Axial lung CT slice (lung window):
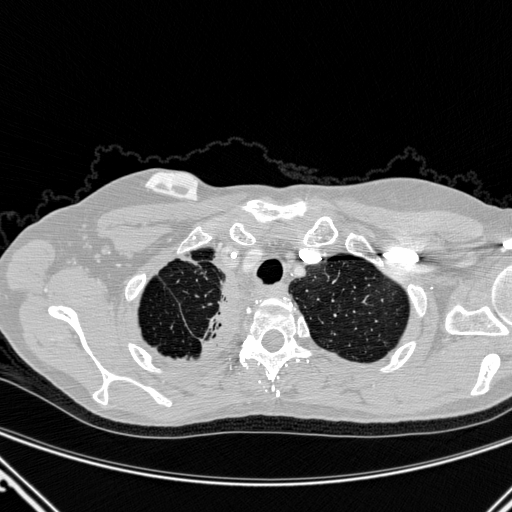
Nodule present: no